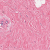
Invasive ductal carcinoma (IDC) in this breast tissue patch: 0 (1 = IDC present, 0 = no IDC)